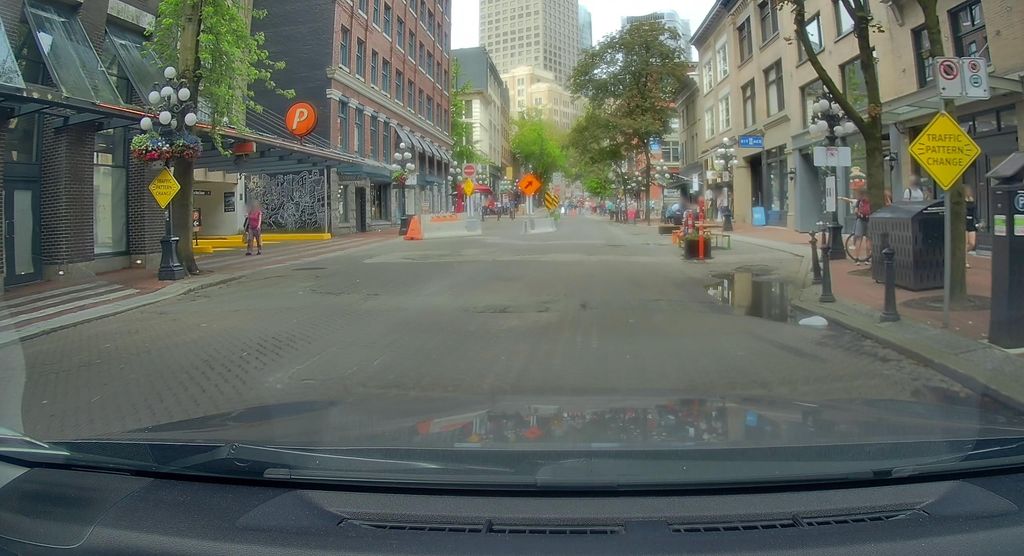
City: vancouver